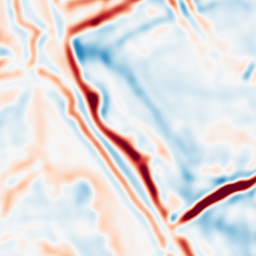
Category: multiscale
Decomposition family: log
Decomposition parameters: sigma: 5
Upsampling method: quintic
Upsampling parameters: scale: 8
Upsampling scale: 8